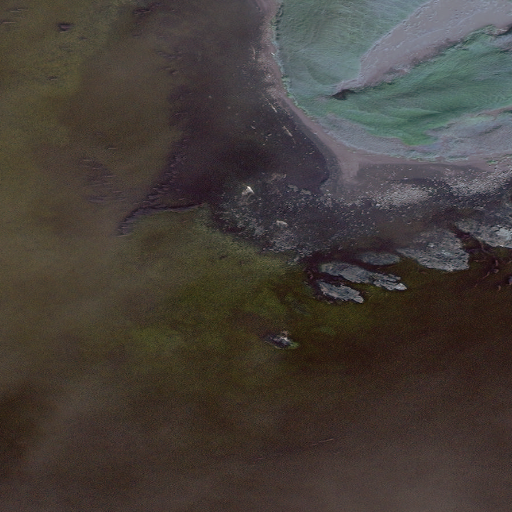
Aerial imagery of cape in Alaska named Flat Point containing only unknown